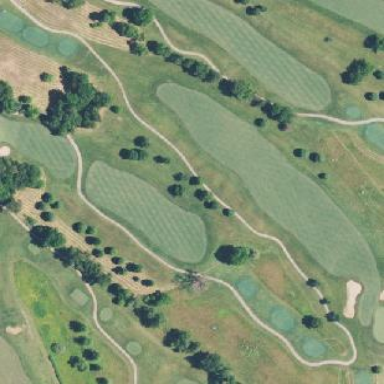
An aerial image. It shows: Scenic golf fairway.